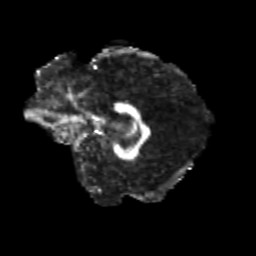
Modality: FA
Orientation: sagittal
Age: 25
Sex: female
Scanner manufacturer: siemens
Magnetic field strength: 3 T
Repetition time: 3.5 s
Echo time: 0.104 s